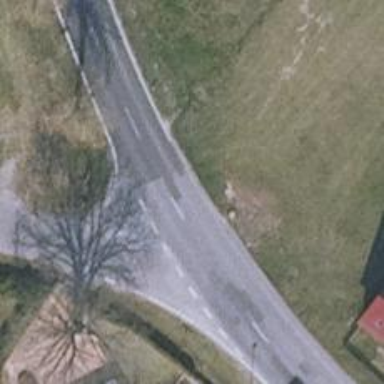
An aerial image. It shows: Secondary road.